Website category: university
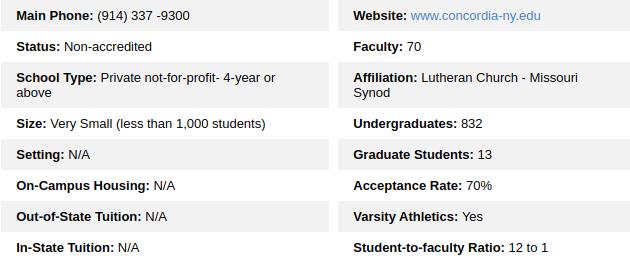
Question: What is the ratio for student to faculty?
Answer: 12 to 1

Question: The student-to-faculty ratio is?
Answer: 12 to 1